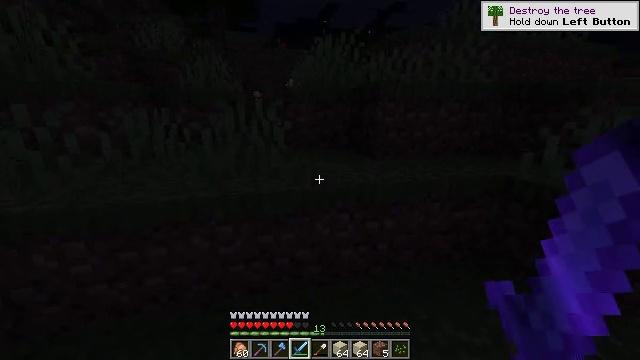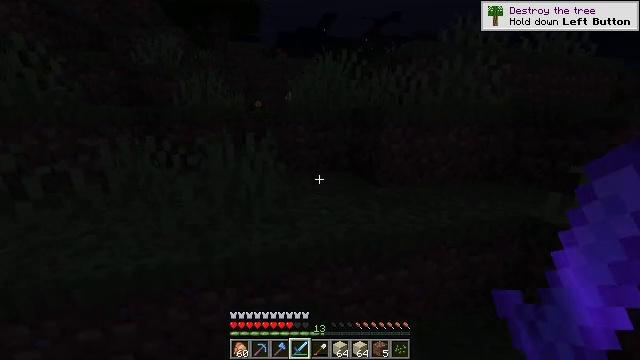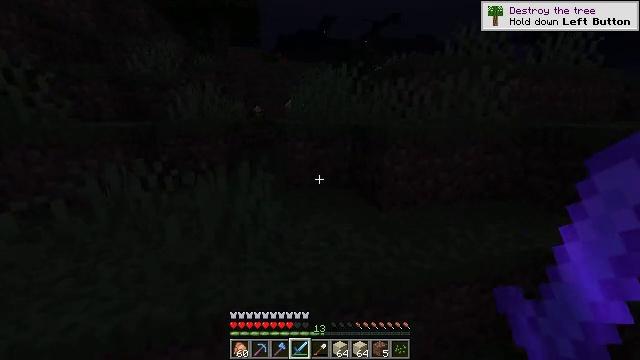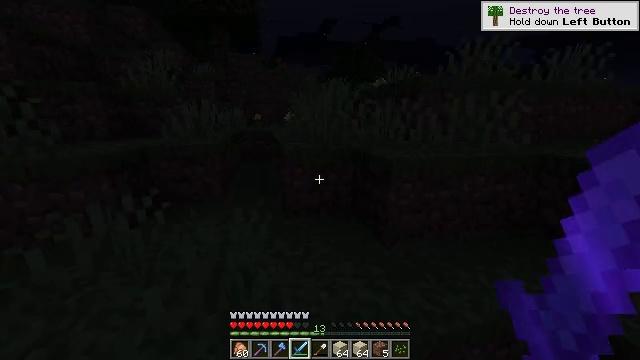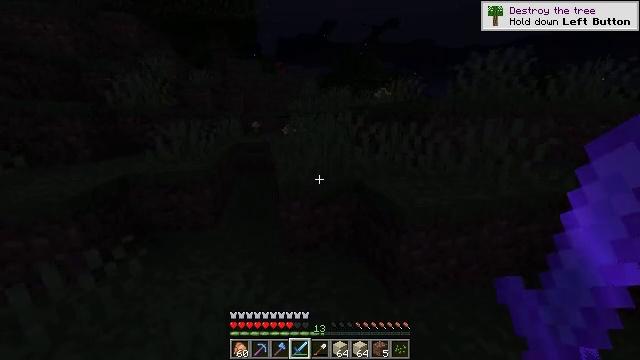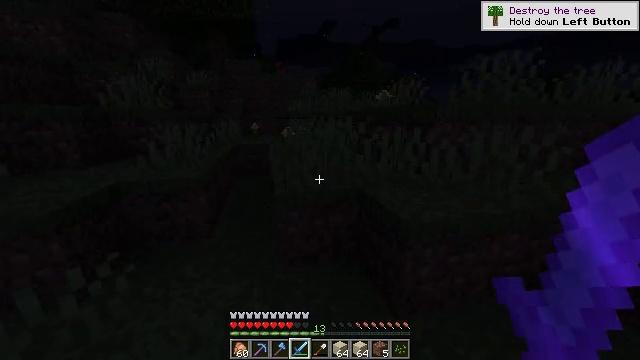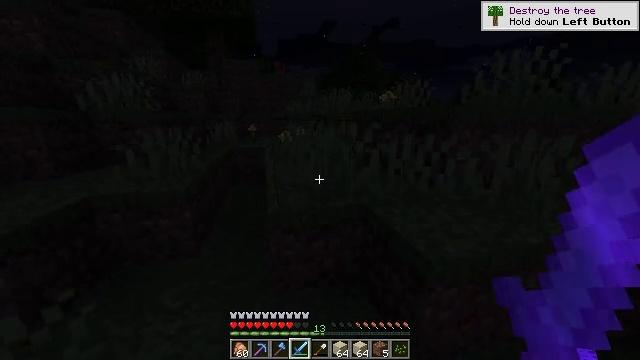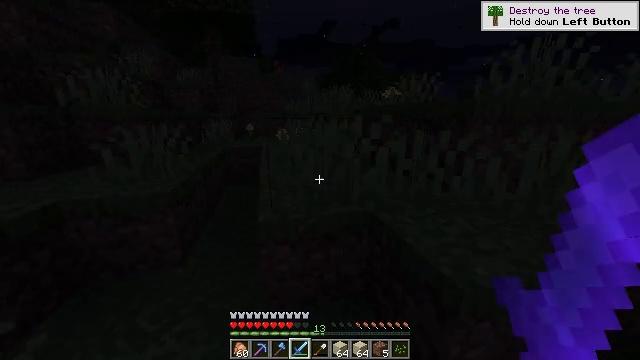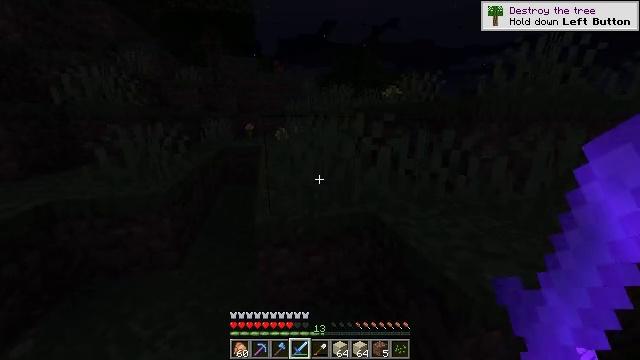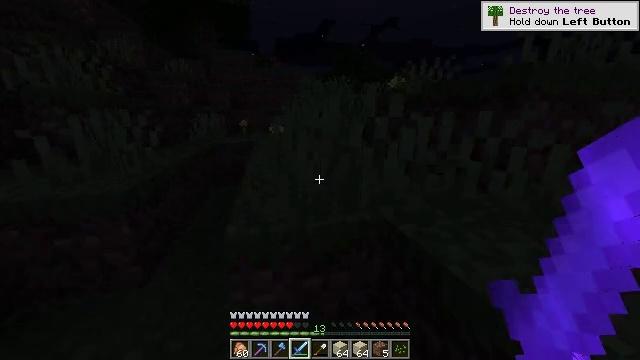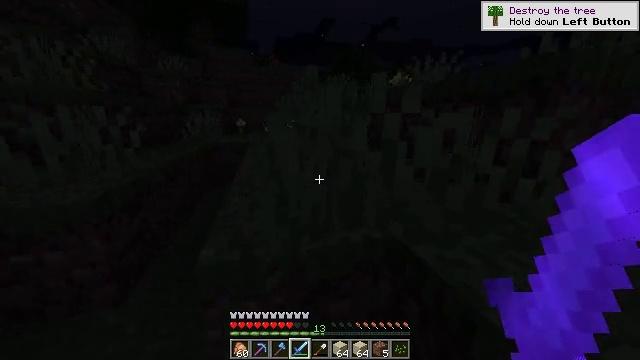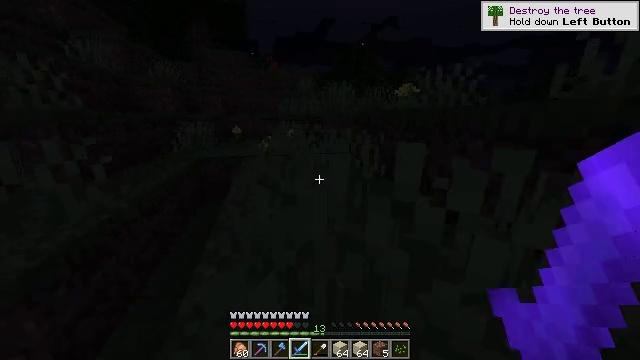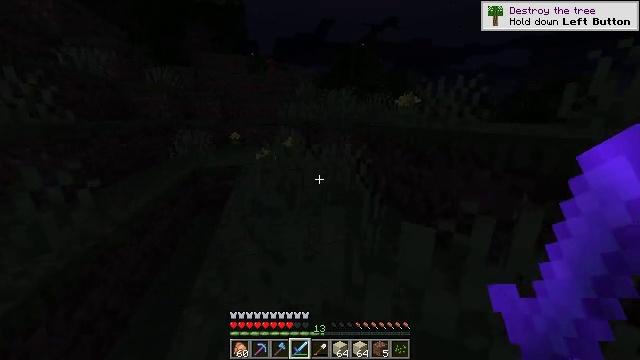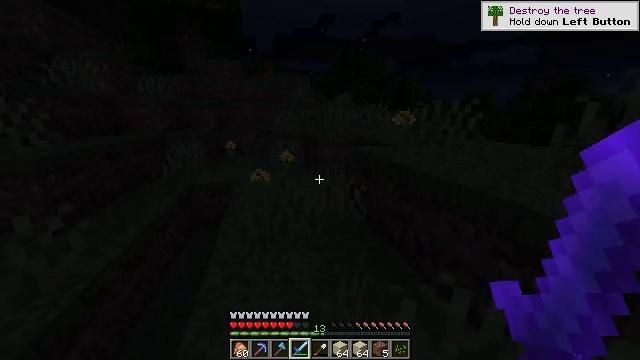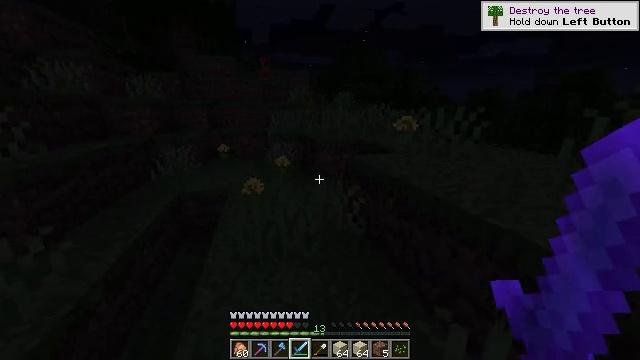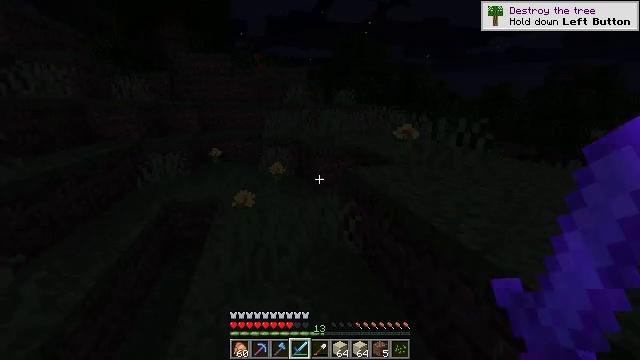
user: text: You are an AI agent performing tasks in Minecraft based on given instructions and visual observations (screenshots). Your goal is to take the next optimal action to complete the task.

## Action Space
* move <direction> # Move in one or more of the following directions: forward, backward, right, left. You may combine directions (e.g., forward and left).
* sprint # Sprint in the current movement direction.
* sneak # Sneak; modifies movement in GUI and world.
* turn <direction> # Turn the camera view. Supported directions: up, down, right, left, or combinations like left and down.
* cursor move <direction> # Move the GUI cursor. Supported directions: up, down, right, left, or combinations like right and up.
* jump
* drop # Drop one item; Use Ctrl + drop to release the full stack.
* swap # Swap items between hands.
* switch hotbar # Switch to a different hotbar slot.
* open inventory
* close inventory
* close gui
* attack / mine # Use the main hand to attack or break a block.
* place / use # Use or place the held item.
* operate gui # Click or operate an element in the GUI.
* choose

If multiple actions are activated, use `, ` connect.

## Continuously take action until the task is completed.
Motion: motion action
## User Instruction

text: Trim the tree by mining oak leaves.
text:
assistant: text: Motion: move forward, sprint, jump
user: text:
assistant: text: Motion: move forward, sprint, jump
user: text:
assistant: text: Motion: move forward, jump
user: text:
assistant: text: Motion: move forward, jump
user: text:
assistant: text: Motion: move forward, jump
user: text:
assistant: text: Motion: move forward, jump
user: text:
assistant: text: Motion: move forward, jump
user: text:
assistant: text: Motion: move forward, jump
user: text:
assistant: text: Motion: move forward, sprint, jump
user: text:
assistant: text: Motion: move forward, sprint, jump
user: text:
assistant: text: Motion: move forward, sprint, jump
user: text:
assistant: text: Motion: move forward, sprint, jump
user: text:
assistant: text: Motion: move forward, jump
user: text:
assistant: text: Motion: move forward, jump
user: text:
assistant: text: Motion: move forward, jump
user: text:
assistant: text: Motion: move forward, jump
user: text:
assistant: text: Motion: move forward, jump
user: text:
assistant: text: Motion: move forward, jump
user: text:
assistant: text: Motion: move forward, sprint, jump
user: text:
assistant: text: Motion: move forward, sprint, jump
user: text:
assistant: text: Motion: move forward, sprint, jump
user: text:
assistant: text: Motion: move forward, sprint, jump
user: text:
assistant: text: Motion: move forward, jump
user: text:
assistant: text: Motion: move forward, jump
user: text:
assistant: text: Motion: move forward, jump
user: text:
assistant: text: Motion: move forward, jump
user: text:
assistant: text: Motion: move forward, jump
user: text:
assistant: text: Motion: move forward, jump
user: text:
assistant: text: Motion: move forward, jump
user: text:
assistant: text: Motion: move forward, sprint, jump